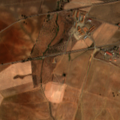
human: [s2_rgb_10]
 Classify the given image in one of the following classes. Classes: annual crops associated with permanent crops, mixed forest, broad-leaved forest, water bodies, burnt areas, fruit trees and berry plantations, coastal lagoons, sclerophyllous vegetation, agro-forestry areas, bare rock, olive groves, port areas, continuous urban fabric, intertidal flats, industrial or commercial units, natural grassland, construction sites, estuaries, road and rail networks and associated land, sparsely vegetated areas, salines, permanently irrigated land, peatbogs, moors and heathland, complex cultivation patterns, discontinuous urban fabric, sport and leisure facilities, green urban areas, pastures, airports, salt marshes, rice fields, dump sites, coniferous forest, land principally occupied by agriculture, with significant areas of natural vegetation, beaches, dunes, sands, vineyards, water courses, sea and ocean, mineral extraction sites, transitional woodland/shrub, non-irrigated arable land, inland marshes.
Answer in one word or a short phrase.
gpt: discontinuous urban fabric, non-irrigated arable land, complex cultivation patterns